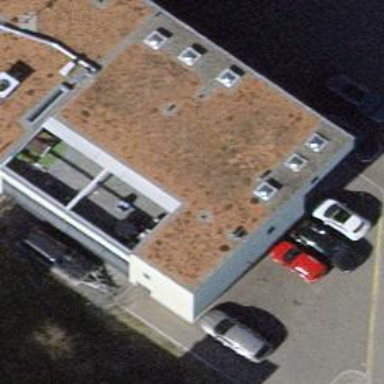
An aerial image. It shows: Car repair shop.